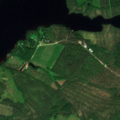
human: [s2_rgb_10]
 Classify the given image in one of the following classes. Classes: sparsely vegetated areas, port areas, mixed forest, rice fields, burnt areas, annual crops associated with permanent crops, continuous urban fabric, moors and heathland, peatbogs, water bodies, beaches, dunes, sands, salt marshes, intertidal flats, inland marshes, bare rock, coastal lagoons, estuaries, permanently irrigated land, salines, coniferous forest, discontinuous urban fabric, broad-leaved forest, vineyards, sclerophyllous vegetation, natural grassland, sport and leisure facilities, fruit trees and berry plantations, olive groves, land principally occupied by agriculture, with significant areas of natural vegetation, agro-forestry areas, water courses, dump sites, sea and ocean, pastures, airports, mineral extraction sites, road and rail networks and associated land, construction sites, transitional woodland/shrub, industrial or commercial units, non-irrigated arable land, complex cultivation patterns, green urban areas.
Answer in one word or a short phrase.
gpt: coniferous forest, mixed forest, transitional woodland/shrub, water bodies